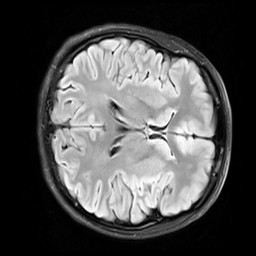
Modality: FLAIR
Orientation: axial
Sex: female
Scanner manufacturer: siemens
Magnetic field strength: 3 T
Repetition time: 10 s
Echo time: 0.09 s